Question: The application I have uses localization. The way it is built, is that it examines an entity (traversing down the structure) and translates every property marked as 'translate'.
The translations are stored in separate translation tables.
This is all fine but it leaves me with the problem that I now get the translated values in my 'default' values when I update the entity using the translations. And I don't want that.
Let me try and explain better.
Database:
The mapping of footprintlinevLue:
'''
public class FootprintLineValueMap : ClassMap<FootprintLineValue> {
public FootprintLineValueMap() {
Table("FootprintLineValue");
Id(x => x.Id).GeneratedBy.Identity().Column("Id");
References(x => x.FootprintLine).Column("FootprintLineId");
References(x => x.CategoryValue).Column("CategoryValueId").Cascade.None();
}
'''
As you can see a footprintline has multiple values that reference a categoryValue. The categoryvalue is localized.
When I now retrieve footprintlines our framework will put it through our translationservice and will automatically translate the Name and Description of the CategoryValue in the corresponding culture. If it cant find a translation in CategoryValueLocal, it will use the default in CategoryValue.
However...if I save a Footprintline, it will save the translated values back into CategoryValue (overwriting the default) instead of ignore it.
CategoryValues are not value objects and could be changed so I cant make them readonly.
I tried to map the reference as Cascade.None, but that doesn't seem to do anything.
I hope there is a way to simply mark this in the mapping so we can keep on using our TranslationService instead of having to figure out another way to hande localization.
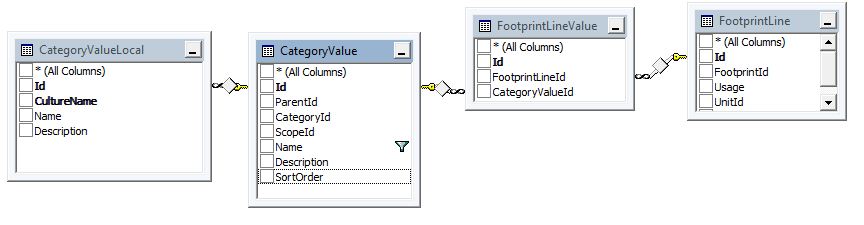
Answer: mark the properties as not updateable.
'''
Map(x => x.Description).Not.Update();
'''
you could even define a convention to do so
'''
class TranslatedPropertiesConvention : AttributePropertyConvention<Translated>
{
public void Apply(FluentNHibernate.Conventions.Instances.IPropertyInstance instance)
{
instance.Not.Update();
}
}
'''